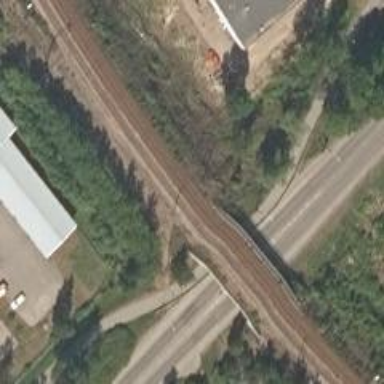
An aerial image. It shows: Bridge over railway tracks supported by embankment. The railway is electrified with contact line.